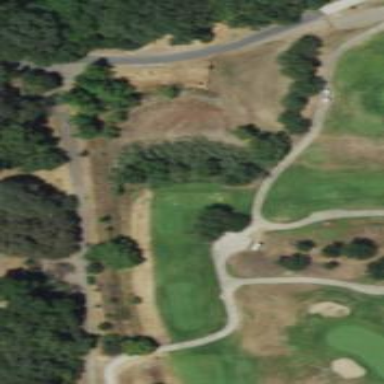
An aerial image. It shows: Service road designated as golf cart path.